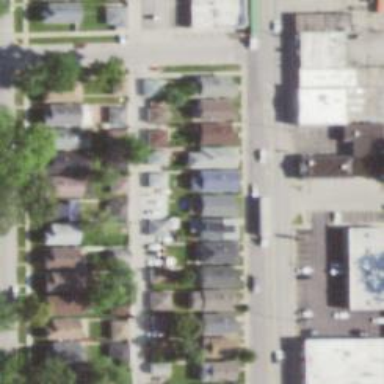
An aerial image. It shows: Alley classified as service road.